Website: apple
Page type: billing-address
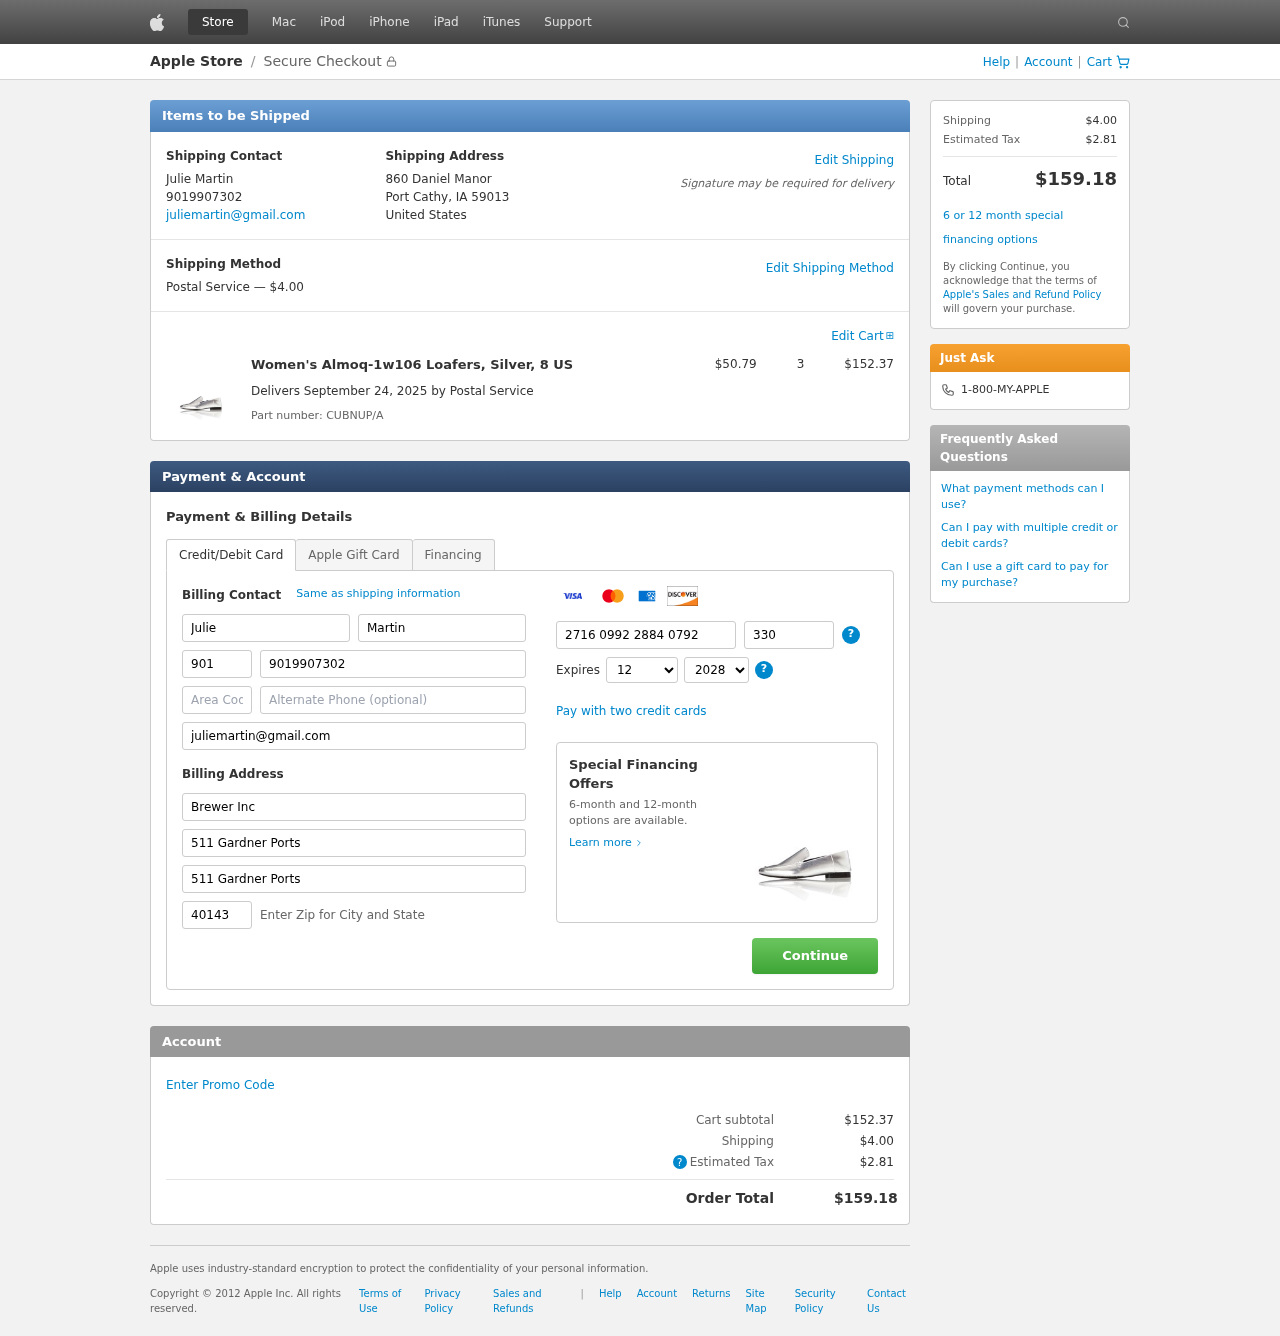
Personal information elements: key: PII_CARD_CVV
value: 330
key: PII_CARD_EXPIRY_MONTH
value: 12
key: PII_CARD_EXPIRY_YEAR
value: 28
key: PII_CARD_NUMBER
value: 2716 0992 2884 0792
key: PII_CITY_STATE_ZIP
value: Port Cathy, IA 59013
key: PII_COMPANY
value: Brewer Inc
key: PII_COUNTRY
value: United States
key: PII_EMAIL
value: juliemartin@gmail.com
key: PII_FIRSTNAME
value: Julie
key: PII_FULLNAME
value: Julie Martin
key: PII_LASTNAME
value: Martin
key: PII_PHONE
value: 9019907302
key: PII_PHONE_AREA
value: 901
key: PII_POSTCODE2
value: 40143
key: PII_STREET
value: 860 Daniel Manor
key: PII_STREET2
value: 511 Gardner Ports
Product elements: key: PRODUCT1_NAME
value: Women's Almoq-1w106 Loafers, Silver, 8 US
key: PRODUCT1_PRICE
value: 50.79
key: PRODUCT1_QUANTITY
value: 3
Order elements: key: ORDER_SHIPPING_COST
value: $4.00
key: ORDER_SUBTOTAL
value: $152.37
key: ORDER_DELIVERY_DATE
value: September 24, 2025
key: ORDER_PART_NUMBER
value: CUBNUP/A
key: ORDER_TAX
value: $2.81
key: ORDER_TOTAL
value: $159.18